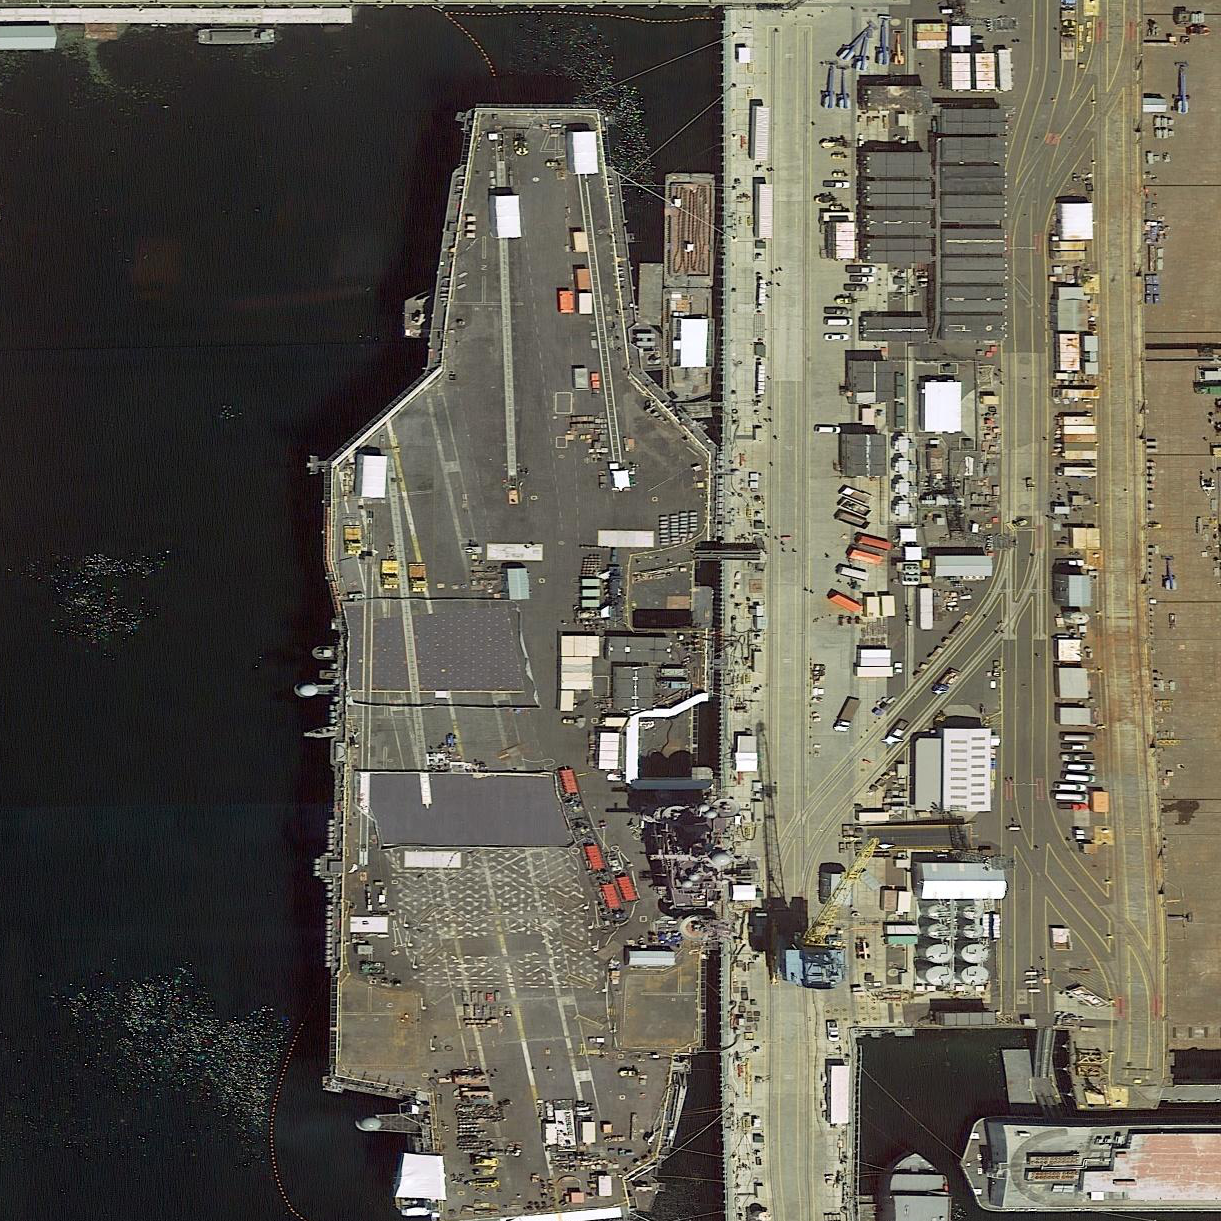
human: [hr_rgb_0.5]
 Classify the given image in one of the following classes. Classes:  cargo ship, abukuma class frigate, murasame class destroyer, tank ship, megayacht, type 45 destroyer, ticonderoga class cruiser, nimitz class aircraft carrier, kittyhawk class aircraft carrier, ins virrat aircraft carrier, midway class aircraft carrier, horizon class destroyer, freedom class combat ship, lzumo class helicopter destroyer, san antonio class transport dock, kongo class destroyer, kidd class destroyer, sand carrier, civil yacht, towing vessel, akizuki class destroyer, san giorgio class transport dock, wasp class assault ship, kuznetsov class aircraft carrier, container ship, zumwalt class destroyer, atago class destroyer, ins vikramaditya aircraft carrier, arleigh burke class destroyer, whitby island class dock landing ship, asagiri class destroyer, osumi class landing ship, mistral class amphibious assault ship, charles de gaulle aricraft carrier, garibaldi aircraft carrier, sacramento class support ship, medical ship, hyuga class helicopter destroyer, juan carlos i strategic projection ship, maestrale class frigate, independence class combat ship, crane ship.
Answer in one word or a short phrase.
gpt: Nimitz class aircraft carrier